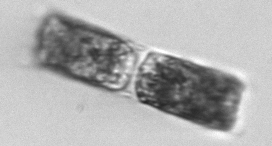
Label: Hemiaulus